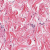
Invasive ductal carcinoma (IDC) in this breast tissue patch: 0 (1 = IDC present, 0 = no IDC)